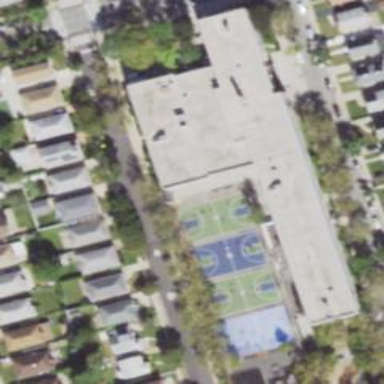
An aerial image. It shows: School building.